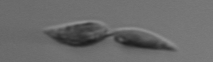
Label: Prorocentrum_triestinum